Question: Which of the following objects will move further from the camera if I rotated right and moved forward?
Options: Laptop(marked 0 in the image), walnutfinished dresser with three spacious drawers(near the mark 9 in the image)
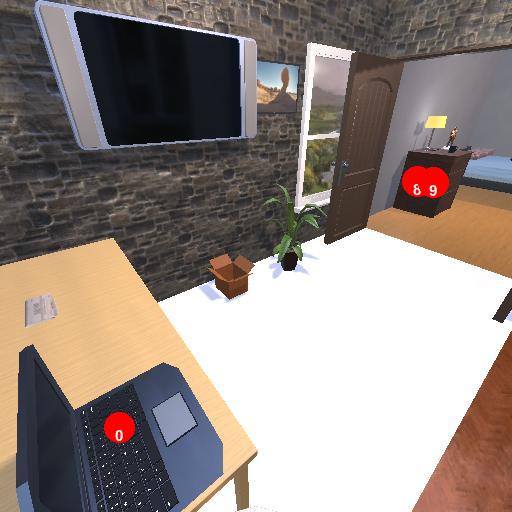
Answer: Laptop(marked 0 in the image)